Question: When I'm placing pins in MapView by using ItemizedOverlay on my Android 2.2 phone, the placement is right, but when I does it on my 4.0 and 4.1 phones, the placement is wrong. The pin is placed further down on the map, but with the same x-coordinate.
I figured out that the pixel value of the upper left corner in MapView on the 4.XX devices weren't (0.0), as it was on my 2.2 device. I could see that the difference was the height of the action bar (like the one highlighted on the image), and found some code to get the height of it. Now, when placing the pins, I subtract the height of the action bar from the y-coordinates in MapView. I get the correct result on my 4.XX devices, but now the placement is wrong on my 2.2 device.
I have an add in the top of my screen, but it's height is pretty much the same on all my devices.
Do you know what I should do to get the correct coordinates in MapView on all devices?
'''
final WindowManager w = (WindowManager) context.getSystemService(Context.WINDOW_SERVICE);
final Display d = w.getDefaultDisplay();
final DisplayMetrics m = new DisplayMetrics();
d.getMetrics(m);
int totalHeight =mapView.getLayoutParams().height;
int statusbarHeight = totalHeight - mapView.getMeasuredHeight();
'''

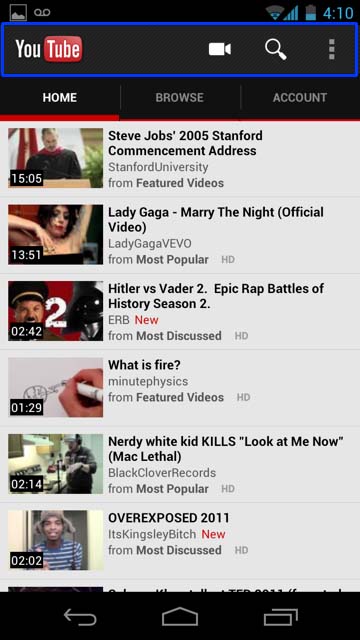
Answer: I solved the problem, but it isn't most pretty solution.
I check for the size of the action bar. If it exist, I run the code shown in the question. If the size returns null, which means that the action bar doesn't exist, I don't run the code.
The code is:
'''
// Check if an action bar exist (Android 4.XX)
private void getActionBarHeight() {
// TODO Auto-generated method stub
final WindowManager w = (WindowManager) context.getSystemService(Context.WINDOW_SERVICE);
final Display d = w.getDefaultDisplay();
final DisplayMetrics m = new DisplayMetrics();
d.getMetrics(m);
actionBarHeight = m.heightPixels;
try { // If the action bar exist
TypedValue tv = new TypedValue();
context.getTheme().resolveAttribute(android.R.attr.actionBarSize, tv, true);
getResources().getDimensionPixelSize(tv.resourceId);
} catch (Exception e) { // If it doesn't exist
actionBarHeight = -1;
}
}
'''